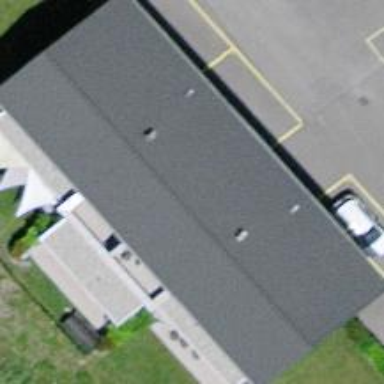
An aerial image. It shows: Gabled building with roof oriented along its structure.